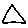
Label: triangle